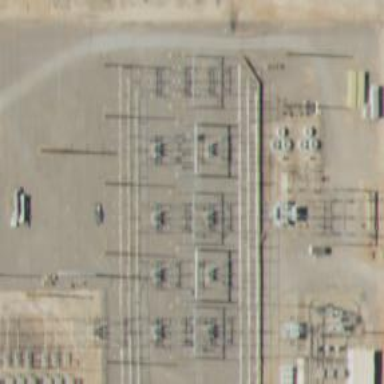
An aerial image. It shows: Switch used for power control.